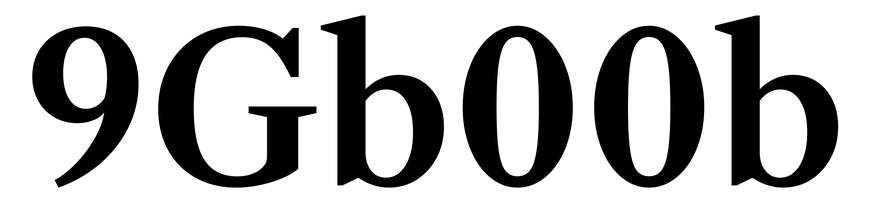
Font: LibreCaslonText_SemiBold